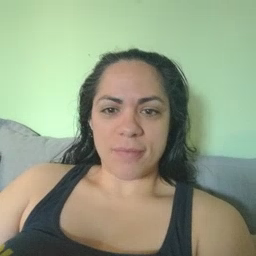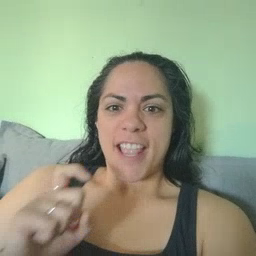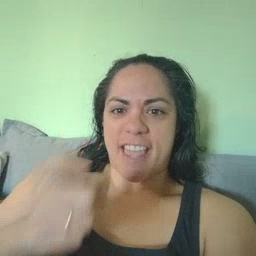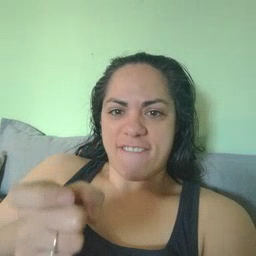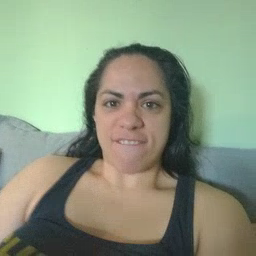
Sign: gift